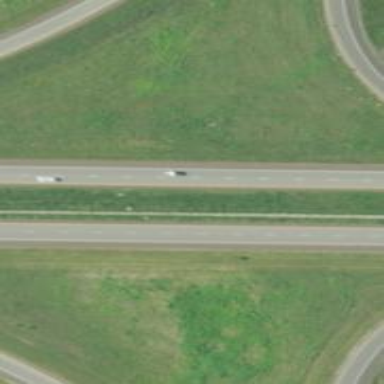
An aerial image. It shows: Asphalt surface motorway with expressway access.